Interaction volume radius: 10 \u00c5
Interaction volume height: 40 \u00c5
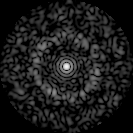
Disorder parameter: 0.8219